Question: I'm trying to create a "workday" column that flags a range of dates as either "True" or "False" based on if it is a weekday and if it is a holiday. If it's a weekday and also not a holiday, then it is considered a "workday," else not a workday.
everything seems to be going as intended until the the last line. I've created the new column named "workday," filled the values as whatever is in "weekday," but then when I go to replace the values in "workday" as false where "holiday" is True, it doesn't seem to be doing anything.
Where am I going wrong here? Also, let me know if you have any thoughts on simplifying my code, I'm clearly a beginner. :) Any help is appreciated!
'''
import pandas as pd
import numpy as np
from datetime import datetime
from pandas.tseries.holiday import USFederalHolidayCalendar as holidaylist
datelist = pd.date_range(start='2018-08-01', end=datetime.today())
bizdaylist = pd.date_range(start='2018-08-01', end=datetime.today(), freq='B')
df1_columns = ['date']
df1 = pd.DataFrame(datelist, columns = df1_columns)
df2_columns = ['date']
df2 = pd.DataFrame(bizdaylist, columns = df2_columns)
df1 = df1.assign(weekday=df1.date.isin(df2.date).astype(str))
df3 = pd.DataFrame()
df3['Date'] = datelist
hl = holidaylist()
holidays = hl.holidays(start=datelist.min(), end=datelist.max())
df1['holiday'] = df3['Date'].isin(holidays)
df1['workday'] = np.where(df1.holiday == 'FALSE', df1.holiday, df1.weekday)
print(df1.loc[877:884])
'''
dataframe index 877-884:

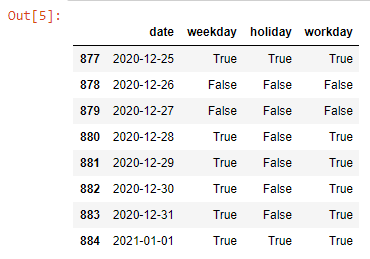
Answer: The query for workday is incorrect.
You need to change it to
'''
df1['workday'] = np.where((df1.weekday == 'False') | (df1.holiday == True), False, True)
'''
Also, the value is stored as 'False' not 'FALSE'. So your check has to be exact match.
You have weekday as an object because you converted it to astype(str). So you need to check for string value of 'False'
If it is NOT a weekday or if it is a Holiday, then the value will be False. Otherwise it has to be True.